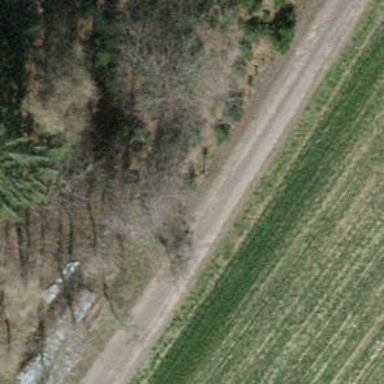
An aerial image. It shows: Track with grade2 tracktype.